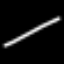
Label: line